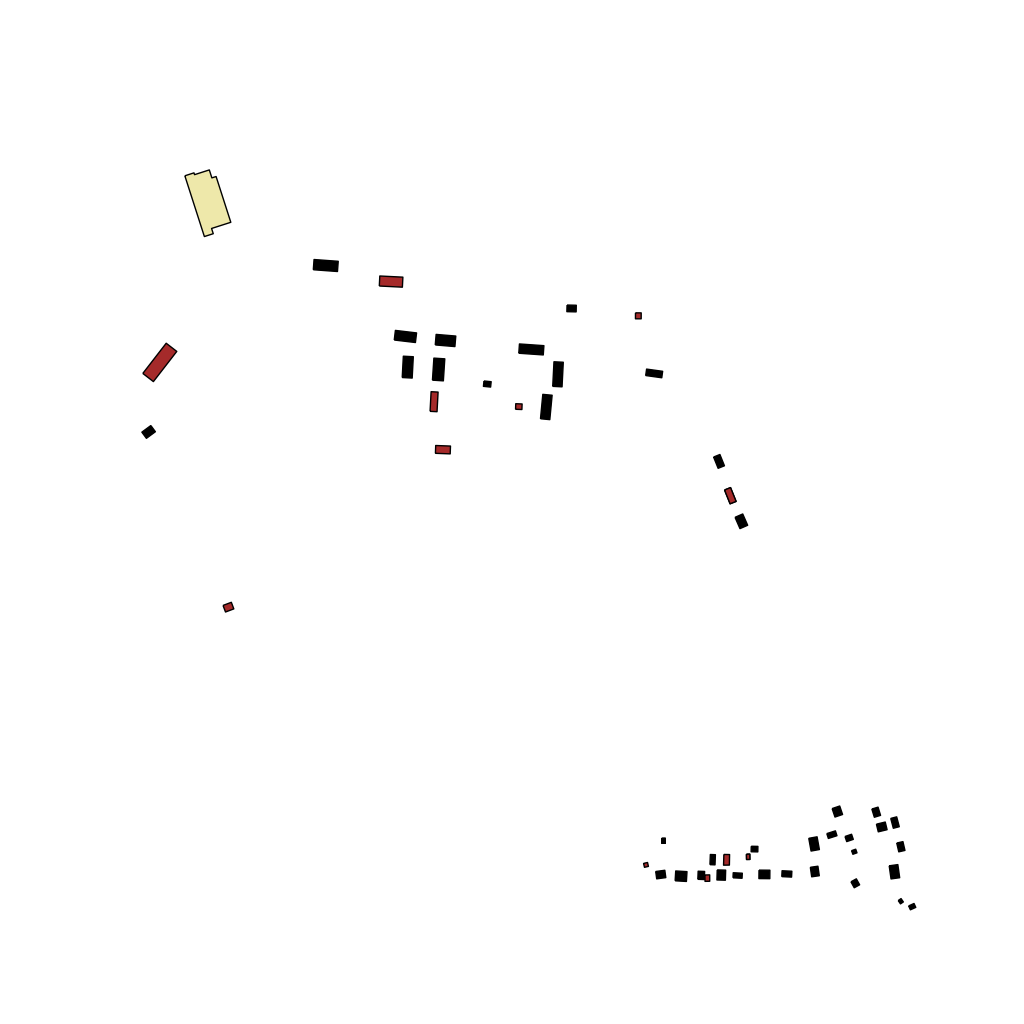
Tags: overhead vector_map, agriculture, recreation, residential, transport, soviet, individual_rise, density_1, Building, Facility, Ythsport, 1.0 km²